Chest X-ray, PA view. Patient: 28 years old, sex M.
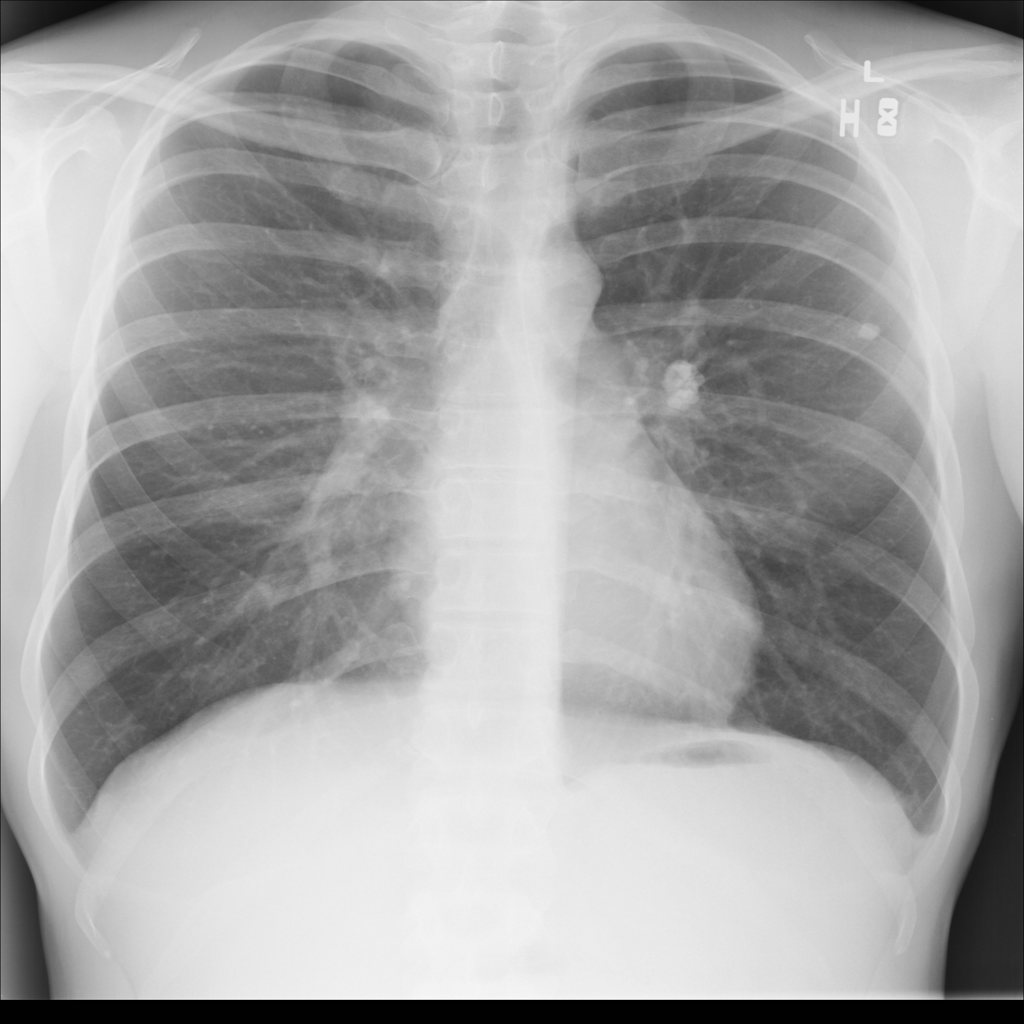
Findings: No Finding